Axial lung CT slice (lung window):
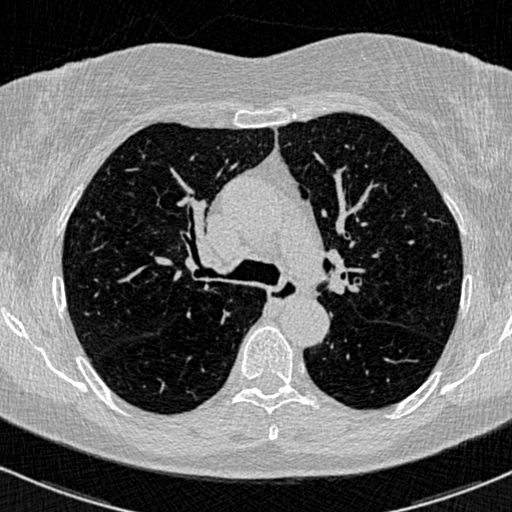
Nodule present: no